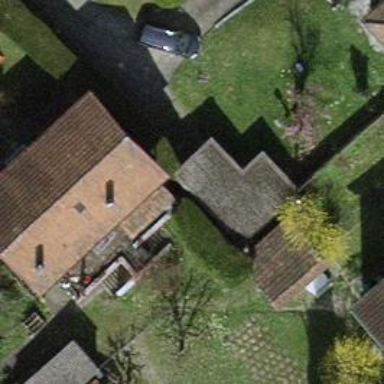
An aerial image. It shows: View of roof of building.